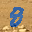
Label: 8